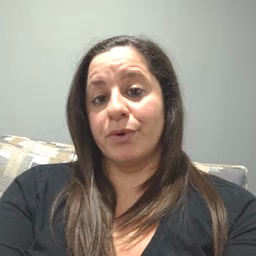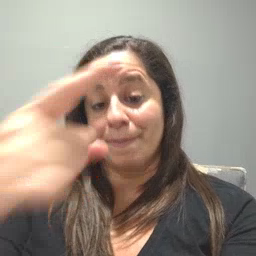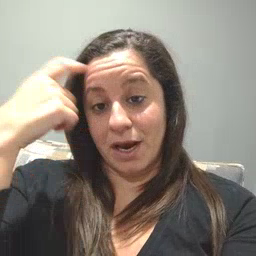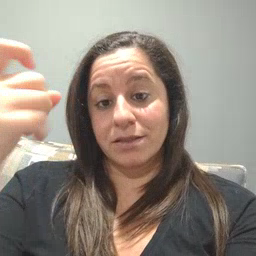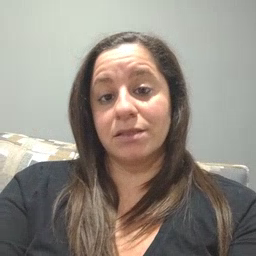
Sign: because